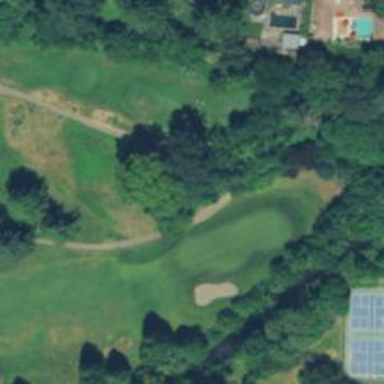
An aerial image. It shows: Path for both road and golf.